Question: It is simple to create arrow <URL>.
But is this possible to achive something like this where second image is not background but another image that goes after first image:

I created "pen" on <URL>
'''
.wrap {
position: relative;
overflow: hidden;
width: 70%;
height: 200px;
margin: 0 auto;
}
.wrap img {
width: 100%;
height: auto;
display: block;
}
.arrow {
position: absolute;
bottom: 0;
width: 100%;
}
.arrow:before,
.arrow:after {
content: '';
position: absolute;
bottom: 100%;
width: 50%;
box-sizing: border-box;
}
.arrow:before {
right: 50%;
border-bottom: 20px solid #000;
border-right: 20px solid transparent;
}
.arrow:after {
left: 50%;
border-bottom: 20px solid #000;
border-left: 20px solid transparent;
}
'''
'''
<div class="wrap">
<img src="https://farm8.staticflickr.com/<PHONE>3_d4b1a0d798.jpg" />
<div class="arrow"></div>
</div>
<div class="wrap">
<img src="http://i.imgur.com/EinPKO3.jpg" />
<div class="arrow"></div>
</div>
'''
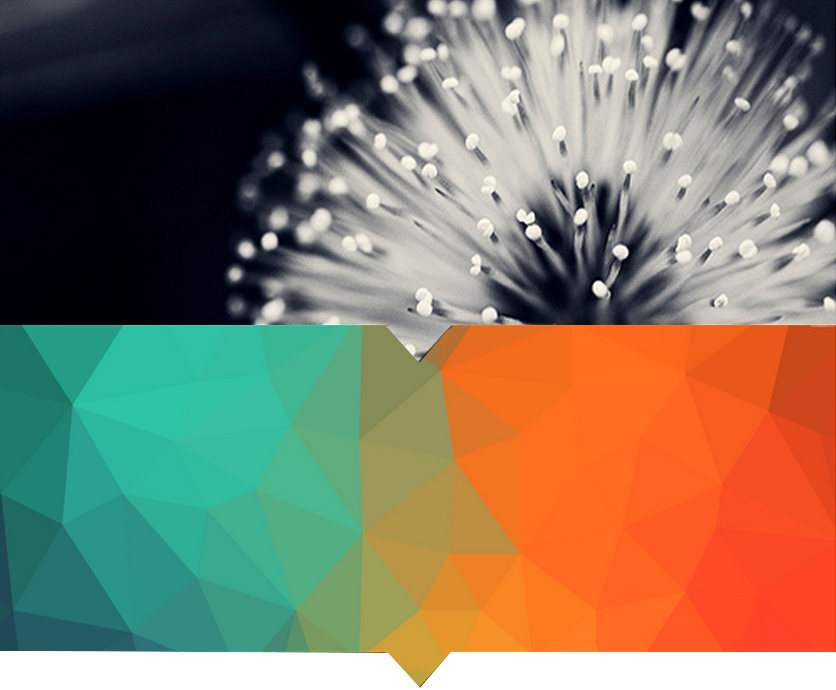
Answer: In the answer you linked to there are 2 approaches that allow the output you are looking for.
If you look under the 4th approach (Tooltip with a triangle over an image.) the technique shown is the same as what facebook uses for tooltips when you hover a name.

Although this approach has a better browser support, I would prefer to use an svg approach (also provided in the post you linked to) with the 'clipPath' element to make the triangle at the bottom.
Adapted to your use case, it could look like this :
'''
*{margin:0;}
svg{
display:block;
position:relative;
margin-bottom:-3.5%;
z-index:50;
}
svg:nth-child(2){
z-index:49;
}
svg:nth-child(3){
z-index:48;
}
'''
'''
<svg xmlns="http://www.w3.org/2000/svg" viewbox="0 0 600 400">
<defs>
<clipPath id="clip">
<path d="M0 0 H600 V380 H320 L300 400 L280 380 H0z" />
</clipPath>
</defs>
<image xlink:href="http://lorempixel.com/600/400/people/1" width="600" height="400" clip-path="url(#clip)"/>
</svg>
<svg xmlns="http://www.w3.org/2000/svg" viewbox="0 0 600 400">
<image xlink:href="http://lorempixel.com/600/400/nature/1" width="600" height="400" clip-path="url(#clip)"/>
</svg>
<svg xmlns="http://www.w3.org/2000/svg" viewbox="0 0 600 400">
<image xlink:href="http://lorempixel.com/600/400/abstract/6" width="600" height="400" clip-path="url(#clip)"/>
</svg>
'''
Note that for simplicity the demo uses images with the same aspect ratio. Each image is in its own svg tag for maintainability (example: add or remove an image)
Output :

More info on MDN :
- <URL>